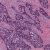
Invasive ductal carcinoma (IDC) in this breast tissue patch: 1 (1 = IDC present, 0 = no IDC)